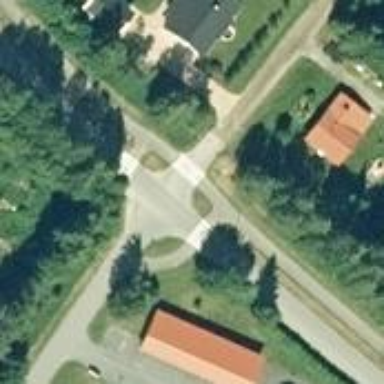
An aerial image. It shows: Uncontrolled road crossing.